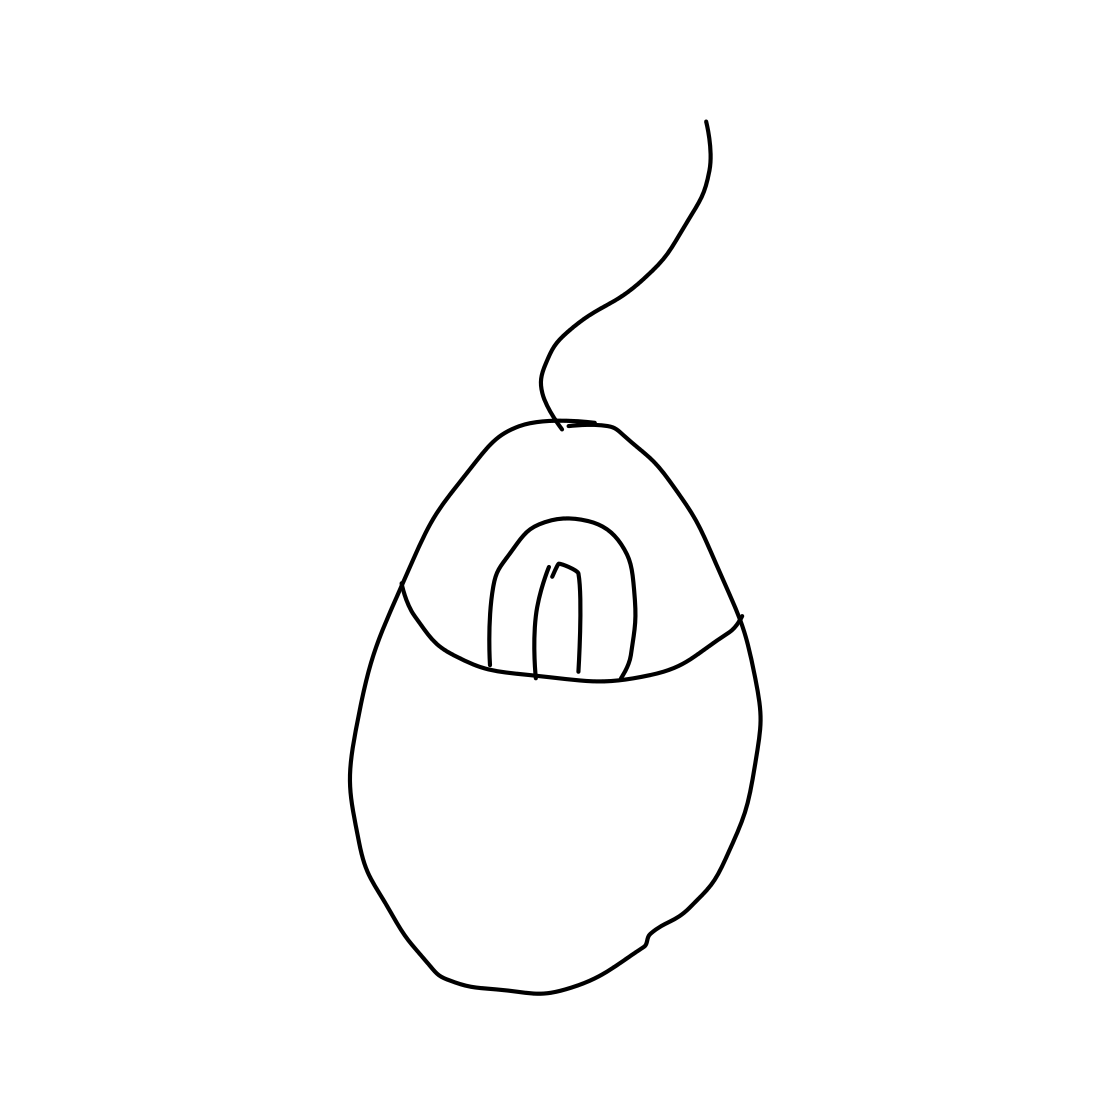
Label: computer-mouse